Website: crate-barrel
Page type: delivery-shipping
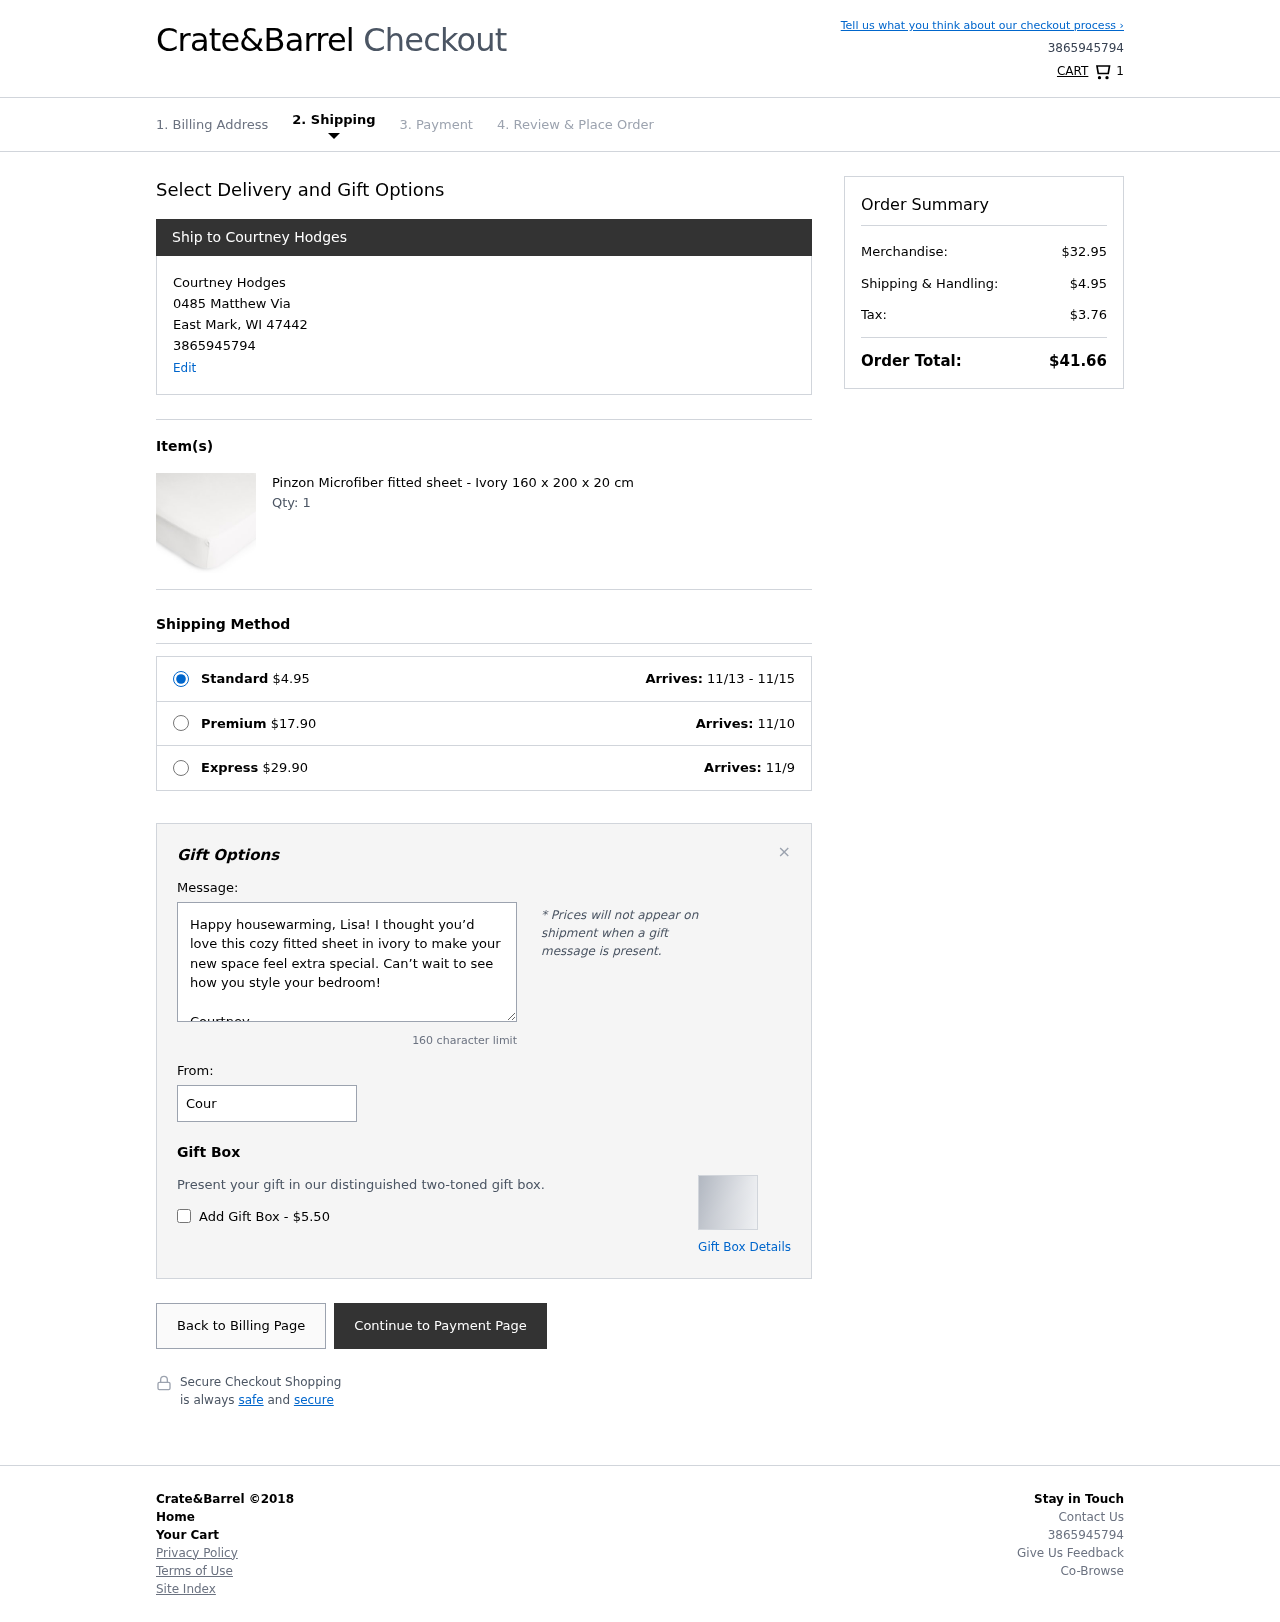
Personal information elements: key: PII_CITY
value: East Mark
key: PII_FULLNAME
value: Courtney Hodges
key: PII_PHONE
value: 3865945794
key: PII_POSTCODE
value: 47442
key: PII_STATE_ABBR
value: WI
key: PII_STREET
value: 0485 Matthew Via
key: PII_FIRSTNAME
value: Courtney
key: PII_LASTNAME
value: Hodges
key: PII_FULLNAME2
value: Courtney Hodges
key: PII_FULLNAME3
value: Courtney Hodges
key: PII_FIRSTNAME2
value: Courtney
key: PII_FIRSTNAME3
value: Courtney
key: PII_LASTNAME2
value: Hodges
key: PII_LASTNAME3
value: Hodges
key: PII_FIRSTNAME_DERIVED
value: Courtney
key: PII_LASTNAME_DERIVED
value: Hodges
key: PII_FULLNAME_DERIVED
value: Courtney Hodges
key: PII_NAME_FULL_DERIVED
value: Courtney Hodges
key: PII_PHONE_LINE
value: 5794
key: PII_PHONE_SUFFIX
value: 5794
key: PII_PHONE2
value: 3865945794
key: PII_PHONE3
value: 3865945794
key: PII_PHONE_NUMERIC
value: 3865945794
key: PII_PHONE_LINE_NUMERIC
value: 5794
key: PII_PHONE_SUFFIX_NUMERIC
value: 5794
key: PII_PHONE2_NUMERIC
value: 3865945794
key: PII_PHONE3_NUMERIC
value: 3865945794
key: PII_PHONE_DIGITS
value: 3865945794
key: PII_PHONE_LAST4
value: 5794
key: PII_GIFT_MESSAGE
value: Happy housewarming, Lisa! I thought you’d love this cozy fitted sheet in ivory to make your new space feel extra special. Can’t wait to see how you style your bedroom!

Courtney
Product elements: key: PRODUCT1_NAME
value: Pinzon Microfiber fitted sheet - Ivory 160 x 200 x 20 cm
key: PRODUCT1_QUANTITY
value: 1
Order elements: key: ORDER_NUM_ITEMS
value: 1
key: ORDER_SHIPPING_COST
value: $4.95
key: ORDER_DELIVERY_DATE
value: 11/13 - 11/15
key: PREMIUM_SHIPPING_COST
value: $17.90
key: PREMIUM_DELIVERY_DATE
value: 11/10
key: EXPRESS_SHIPPING_COST
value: $29.90
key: EXPRESS_DELIVERY_DATE
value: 11/9
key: ORDER_SUBTOTAL
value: $32.95
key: ORDER_SHIPPING_COST2
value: $4.95
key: ORDER_TAX
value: $3.76
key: ORDER_TOTAL
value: $41.66